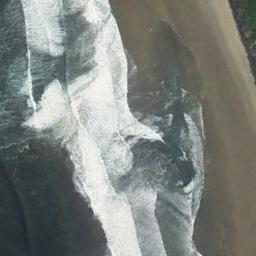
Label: beach